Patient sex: M
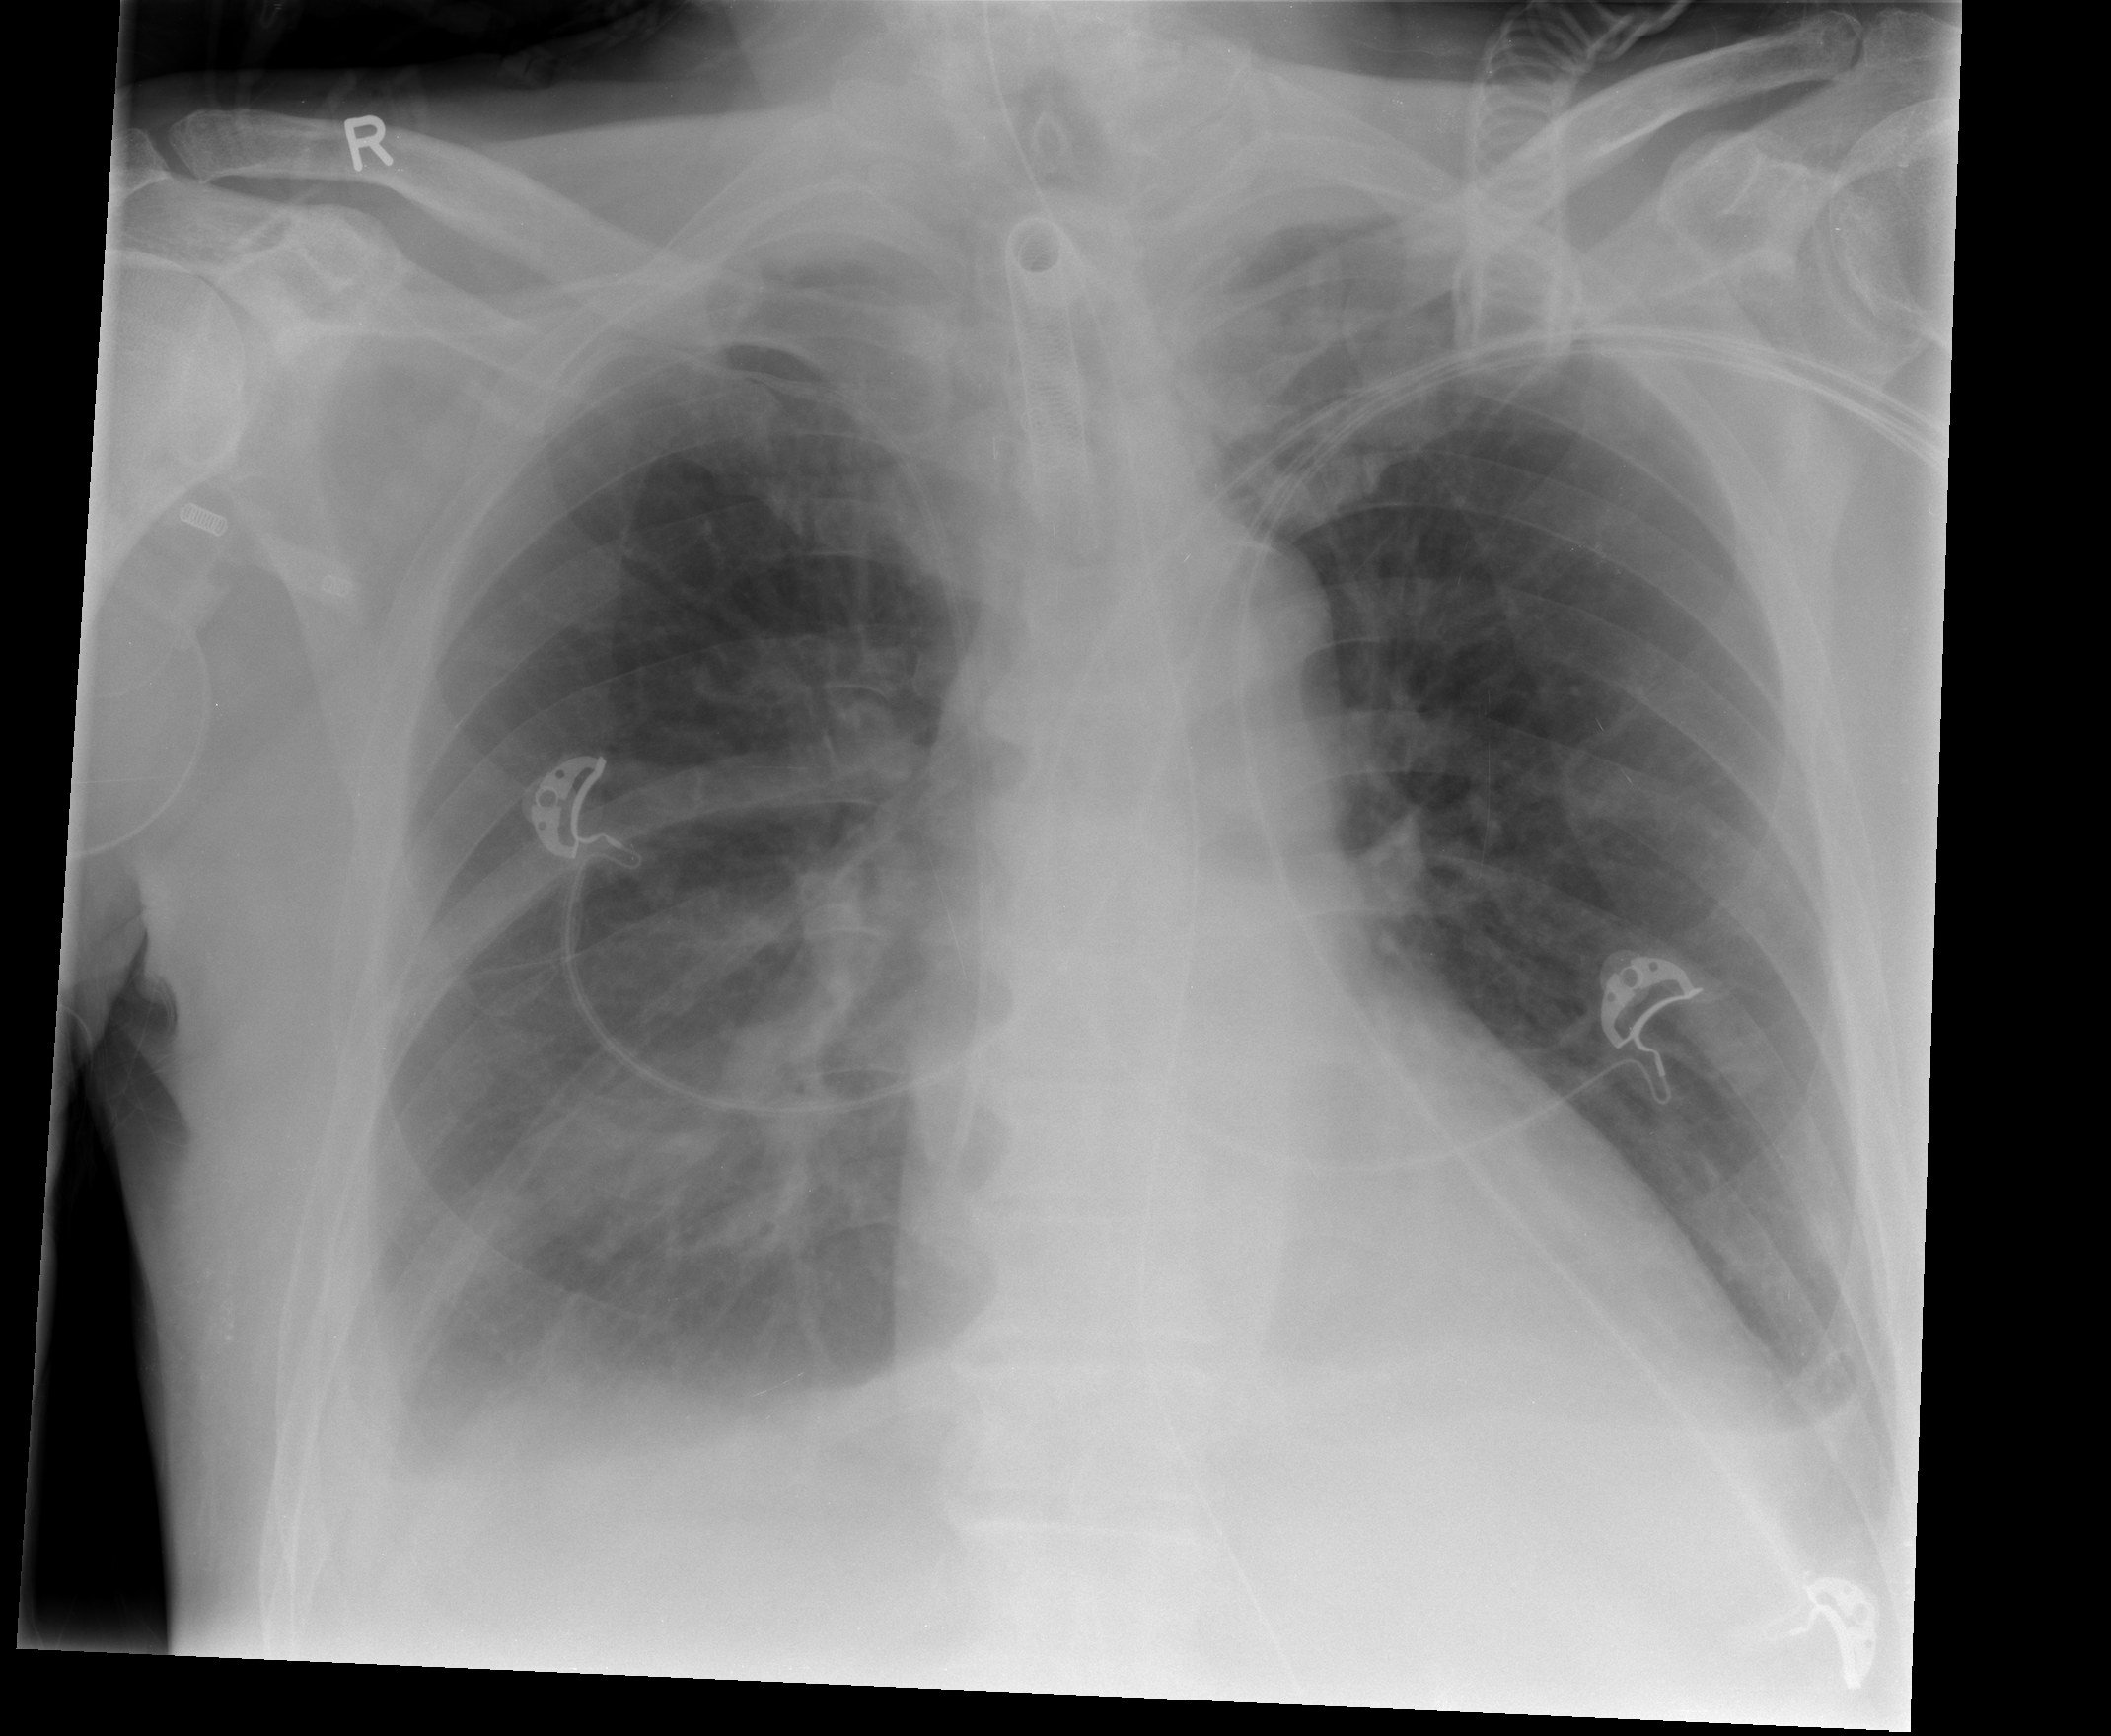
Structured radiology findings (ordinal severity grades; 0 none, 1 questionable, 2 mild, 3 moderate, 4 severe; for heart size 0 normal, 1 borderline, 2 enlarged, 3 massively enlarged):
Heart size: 1
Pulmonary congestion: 2
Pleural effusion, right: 3
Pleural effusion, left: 0
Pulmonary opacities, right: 1
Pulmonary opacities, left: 0
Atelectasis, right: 2
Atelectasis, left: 0